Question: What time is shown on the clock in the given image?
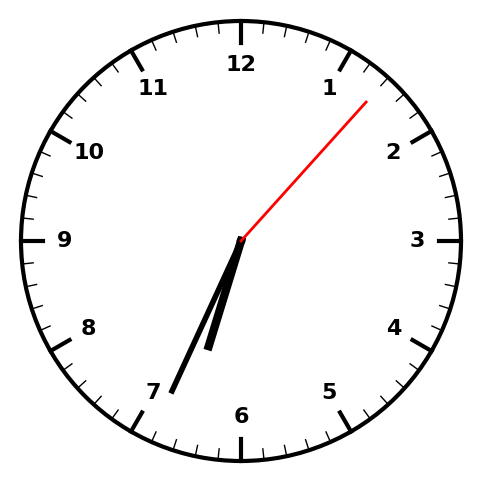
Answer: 06:34:07